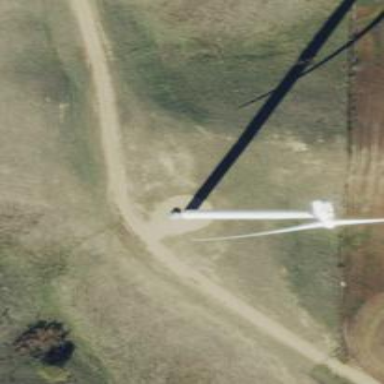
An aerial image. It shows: Wind generator powered by horizontal axis wind turbine.